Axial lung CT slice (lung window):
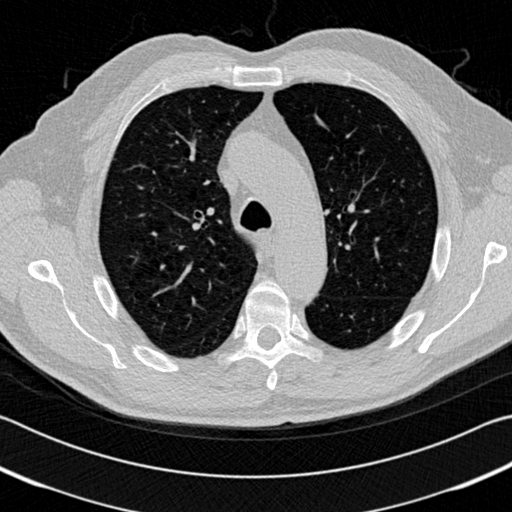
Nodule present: no